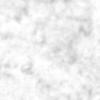
Label: no_change